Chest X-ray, PA view. Patient: 49 years old, sex M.
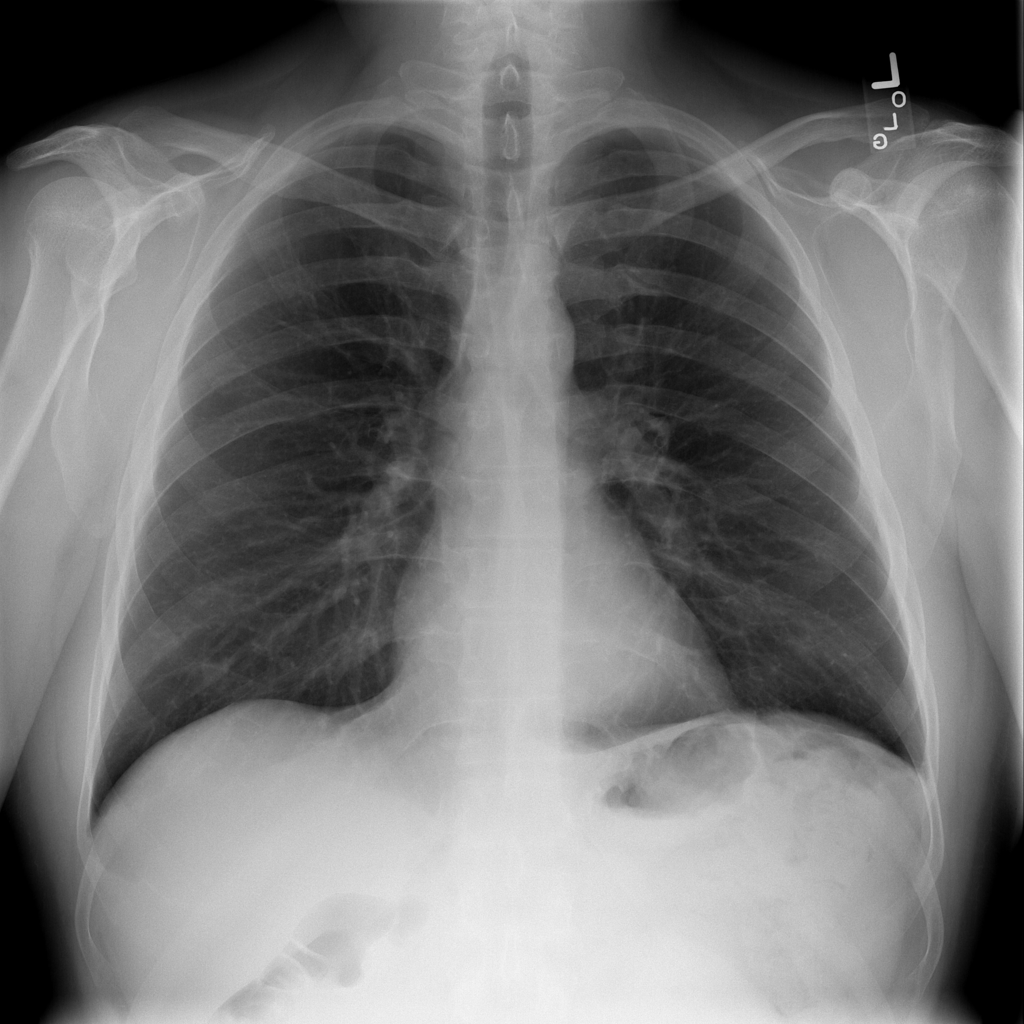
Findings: No Finding